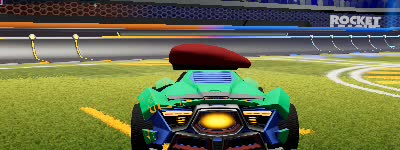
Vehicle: werewolf